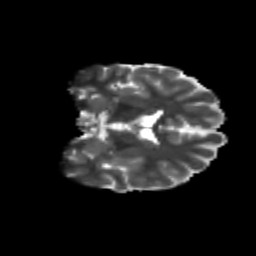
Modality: T2w
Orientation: coronal
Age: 9
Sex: female
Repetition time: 9.512 s
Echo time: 0.089 s